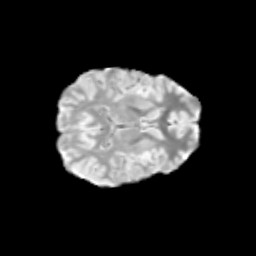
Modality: T2w
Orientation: axial
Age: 13
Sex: female
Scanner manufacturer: siemens
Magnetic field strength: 3 T
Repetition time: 3.8 s
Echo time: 0.07 s